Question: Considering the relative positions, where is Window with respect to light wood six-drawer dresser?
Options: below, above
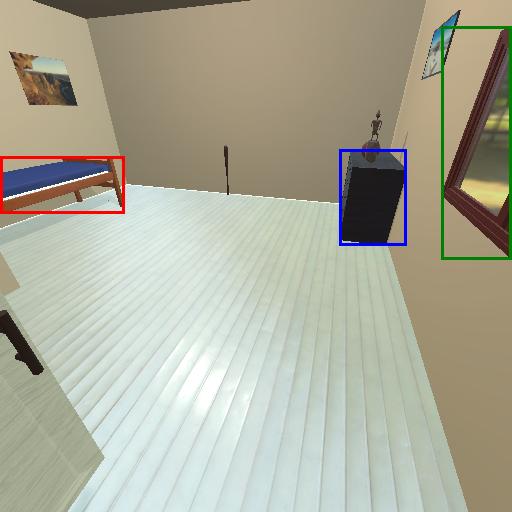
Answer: below